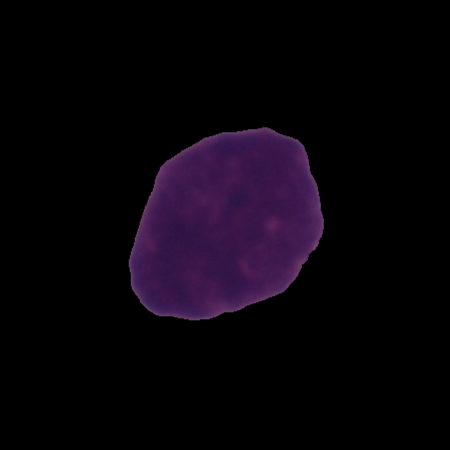
Label: cancer